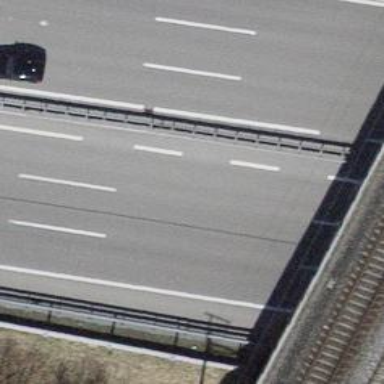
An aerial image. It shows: Asphalt motorway.